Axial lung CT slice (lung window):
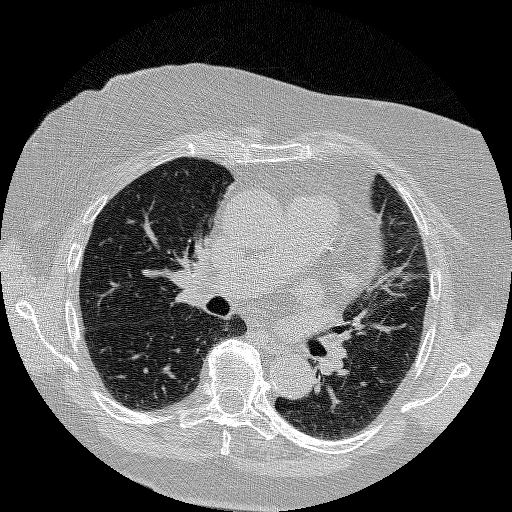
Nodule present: no